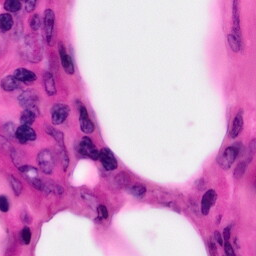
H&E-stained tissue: Pancreatic